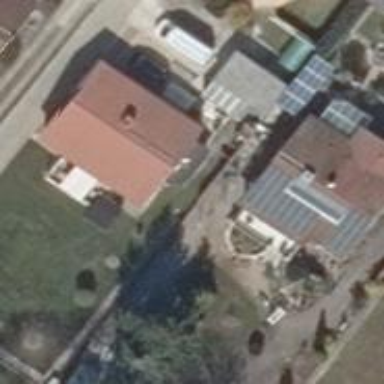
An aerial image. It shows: Gabled roof house.